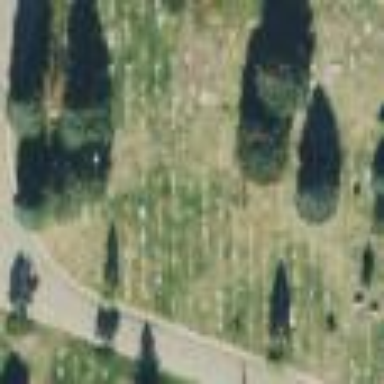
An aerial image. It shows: Sector within cemetery.